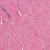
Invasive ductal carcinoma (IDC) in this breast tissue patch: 0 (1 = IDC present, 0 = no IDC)